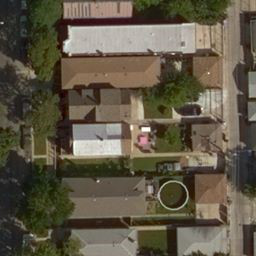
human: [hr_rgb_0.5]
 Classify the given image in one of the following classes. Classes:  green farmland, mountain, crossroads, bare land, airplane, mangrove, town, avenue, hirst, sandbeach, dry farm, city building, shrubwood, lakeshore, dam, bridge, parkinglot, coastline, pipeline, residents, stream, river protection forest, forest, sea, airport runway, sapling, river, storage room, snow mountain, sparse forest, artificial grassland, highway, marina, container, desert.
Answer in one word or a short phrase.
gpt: residents